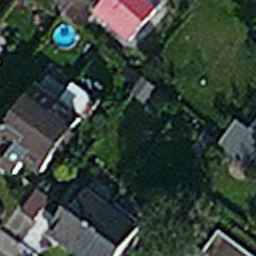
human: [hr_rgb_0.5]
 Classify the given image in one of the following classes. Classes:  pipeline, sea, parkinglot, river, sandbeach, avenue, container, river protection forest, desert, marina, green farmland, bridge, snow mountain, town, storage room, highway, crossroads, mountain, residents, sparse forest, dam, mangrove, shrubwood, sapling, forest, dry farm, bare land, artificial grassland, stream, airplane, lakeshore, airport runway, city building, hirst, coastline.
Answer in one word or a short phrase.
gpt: residents